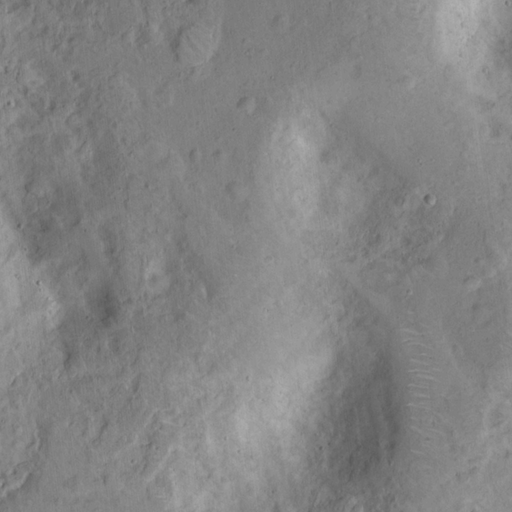
Objects detected: cone, cone, cone, cone